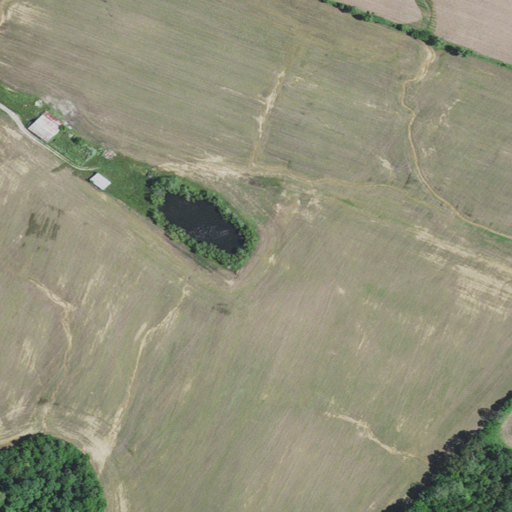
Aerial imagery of ridge(s) in Kentucky named Pilot Ridge containing cultivated crops, deciduous forest, low intensity development, open development, and mixed forest